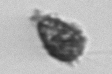
Label: Syracosphaera_pulchra